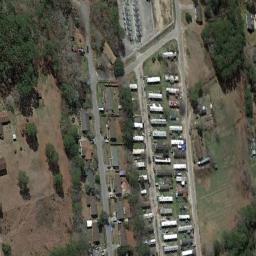
Label: residential